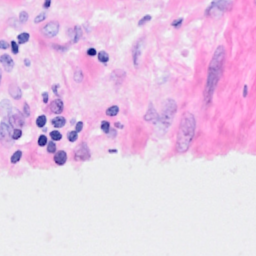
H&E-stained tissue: Breast